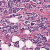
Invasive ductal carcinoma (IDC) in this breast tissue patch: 1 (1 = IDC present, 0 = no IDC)